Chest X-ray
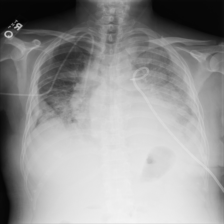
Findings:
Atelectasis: negative
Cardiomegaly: negative
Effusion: positive
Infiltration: positive
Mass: negative
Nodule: negative
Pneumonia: negative
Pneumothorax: negative
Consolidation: negative
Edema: positive
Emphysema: negative
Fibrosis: negative
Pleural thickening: negative
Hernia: negative